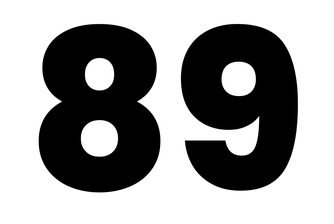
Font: Poppins-ExtraBold